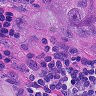
Metastatic tissue present: yes